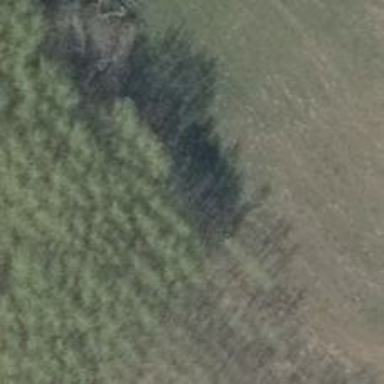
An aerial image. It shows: Deciduous tree with broadleaved leaves.